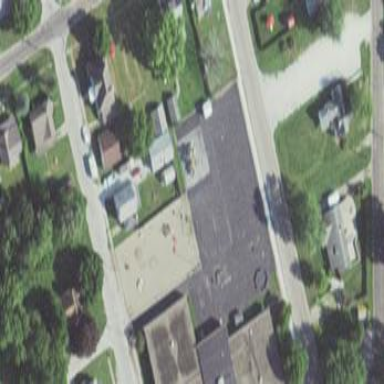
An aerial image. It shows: Asphalt schoolyard for leisure land.